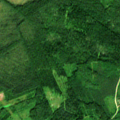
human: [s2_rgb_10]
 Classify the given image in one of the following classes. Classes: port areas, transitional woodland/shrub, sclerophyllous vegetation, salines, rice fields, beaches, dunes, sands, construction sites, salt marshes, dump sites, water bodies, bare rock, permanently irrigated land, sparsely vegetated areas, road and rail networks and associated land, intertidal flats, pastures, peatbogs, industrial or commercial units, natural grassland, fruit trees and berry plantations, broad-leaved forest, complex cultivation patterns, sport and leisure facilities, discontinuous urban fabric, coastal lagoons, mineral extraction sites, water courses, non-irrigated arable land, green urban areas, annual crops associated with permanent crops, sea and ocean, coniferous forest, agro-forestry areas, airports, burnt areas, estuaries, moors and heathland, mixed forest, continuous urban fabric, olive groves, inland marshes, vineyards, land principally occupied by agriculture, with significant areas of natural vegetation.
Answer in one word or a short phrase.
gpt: broad-leaved forest, coniferous forest, mixed forest, transitional woodland/shrub